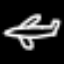
Label: airplane